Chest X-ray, AP view. Patient: 72 years old, sex F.
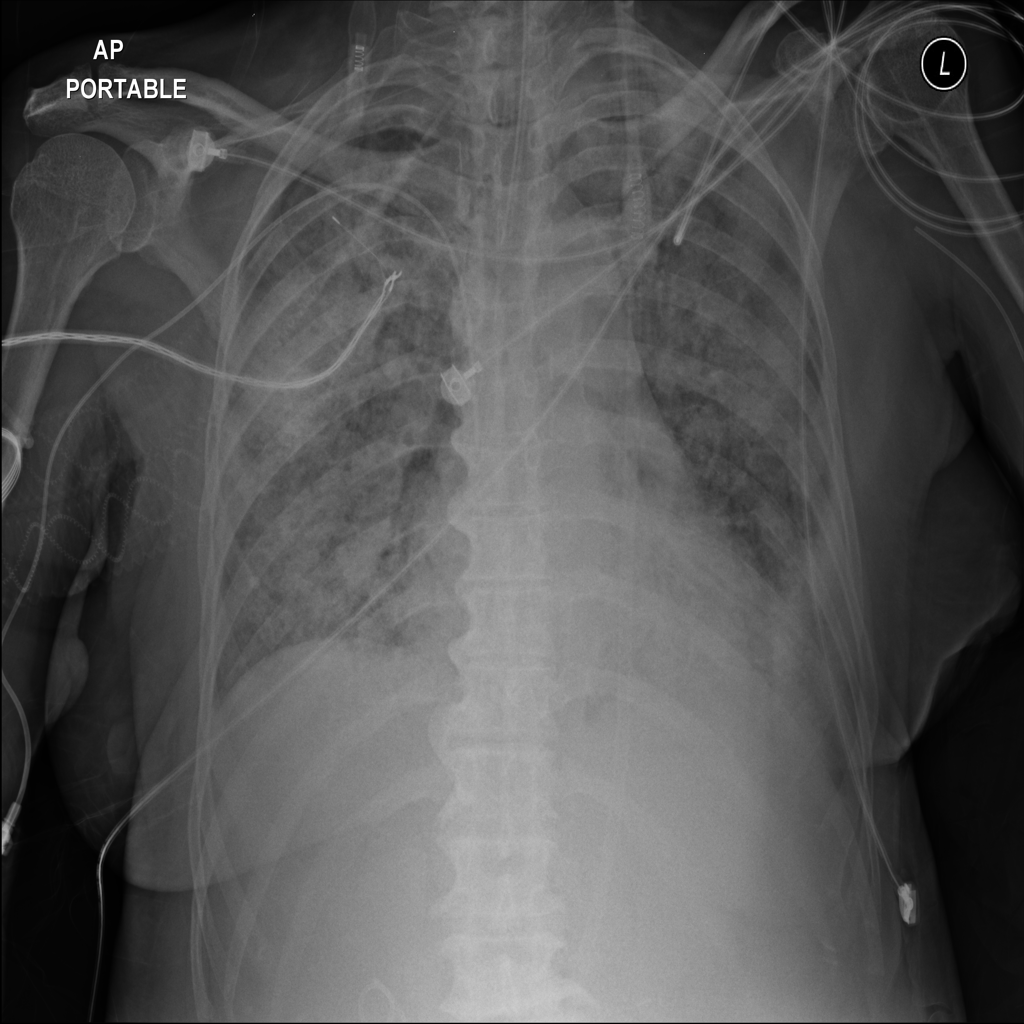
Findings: Infiltration